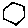
Label: hexagon